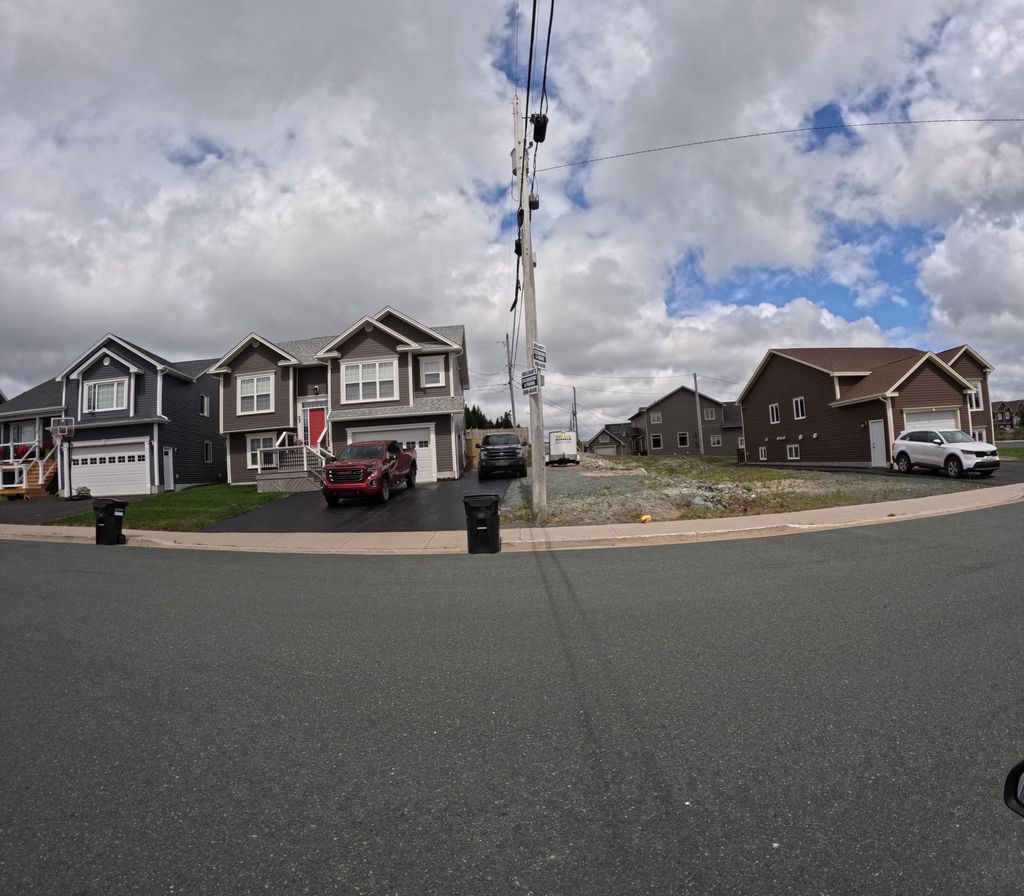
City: st_johns